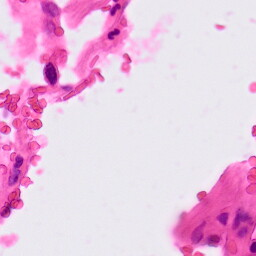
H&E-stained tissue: Lung